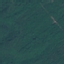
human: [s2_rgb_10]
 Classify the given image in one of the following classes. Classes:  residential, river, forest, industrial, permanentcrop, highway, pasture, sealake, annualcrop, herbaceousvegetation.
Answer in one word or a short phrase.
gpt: Forest